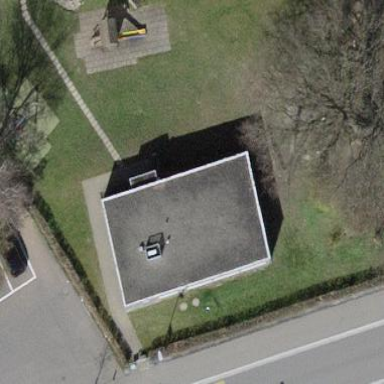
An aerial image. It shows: Kindergarten building.